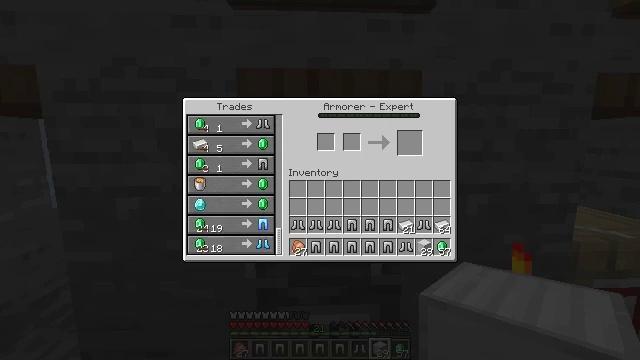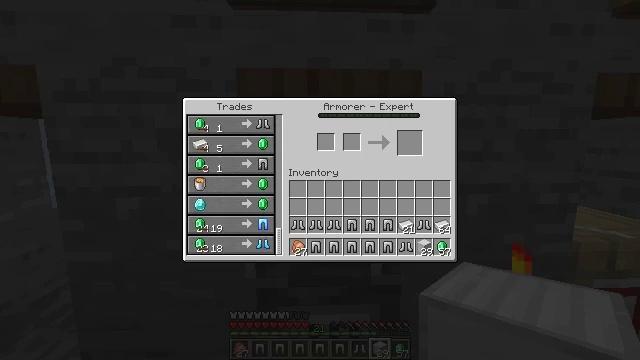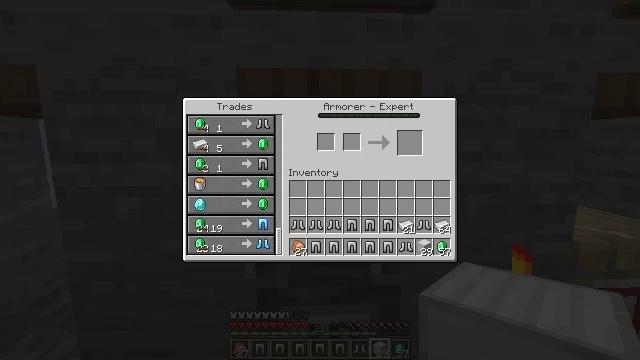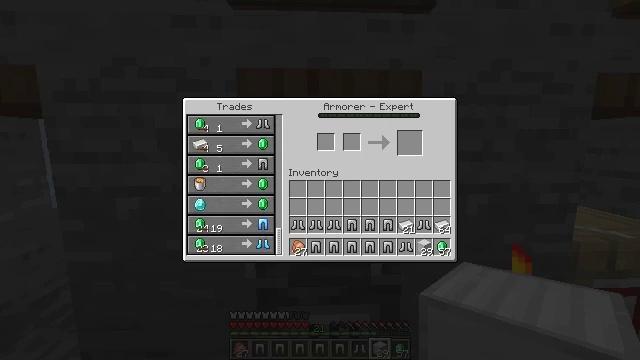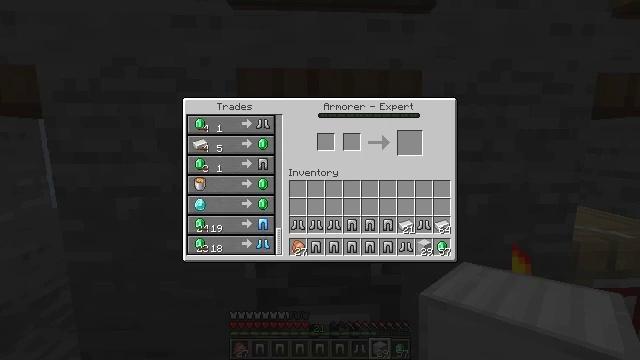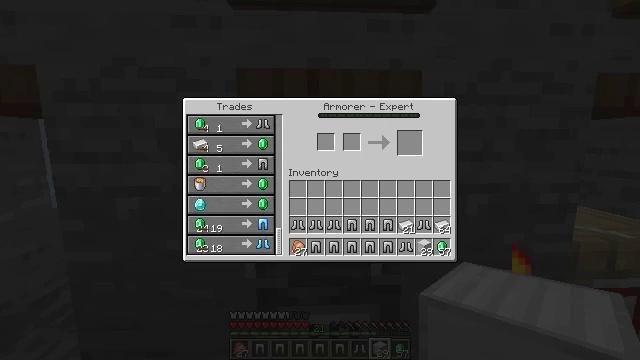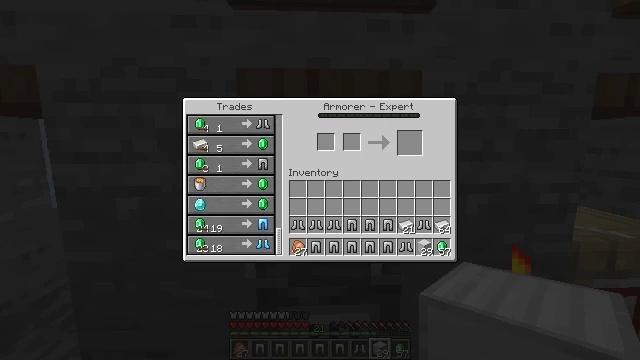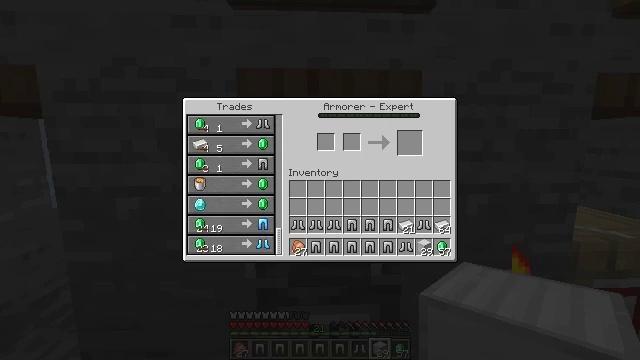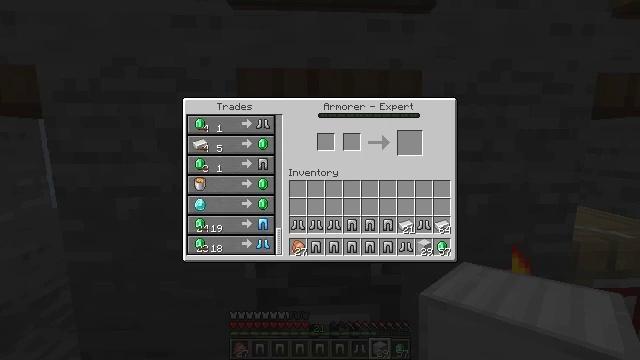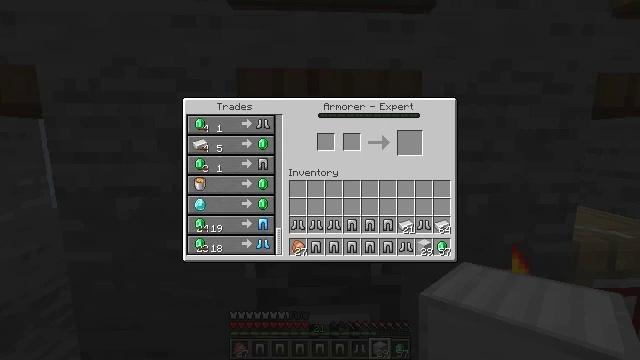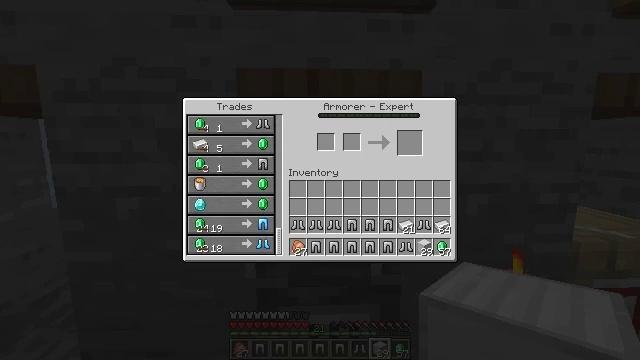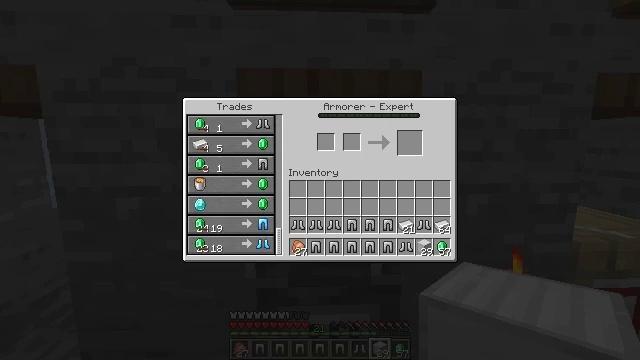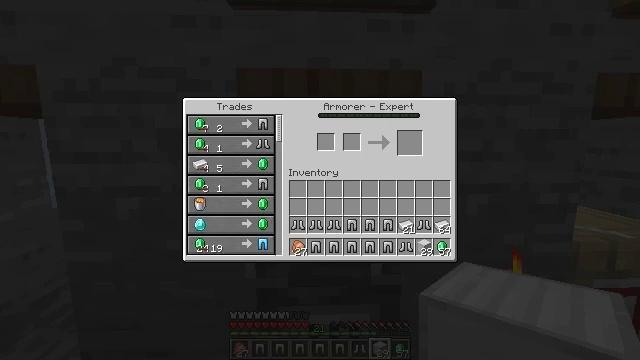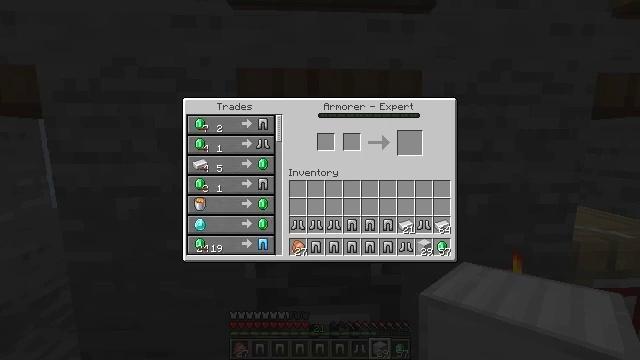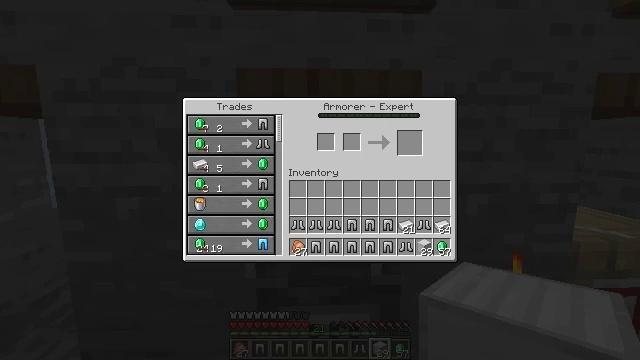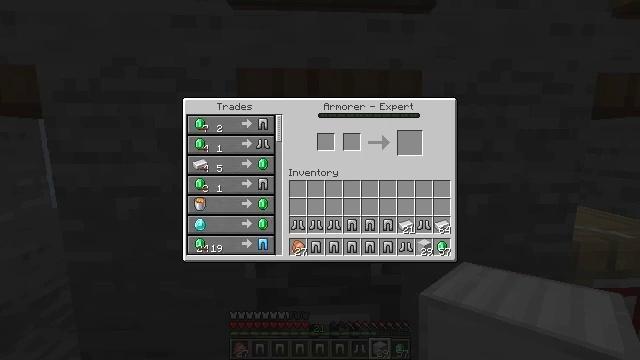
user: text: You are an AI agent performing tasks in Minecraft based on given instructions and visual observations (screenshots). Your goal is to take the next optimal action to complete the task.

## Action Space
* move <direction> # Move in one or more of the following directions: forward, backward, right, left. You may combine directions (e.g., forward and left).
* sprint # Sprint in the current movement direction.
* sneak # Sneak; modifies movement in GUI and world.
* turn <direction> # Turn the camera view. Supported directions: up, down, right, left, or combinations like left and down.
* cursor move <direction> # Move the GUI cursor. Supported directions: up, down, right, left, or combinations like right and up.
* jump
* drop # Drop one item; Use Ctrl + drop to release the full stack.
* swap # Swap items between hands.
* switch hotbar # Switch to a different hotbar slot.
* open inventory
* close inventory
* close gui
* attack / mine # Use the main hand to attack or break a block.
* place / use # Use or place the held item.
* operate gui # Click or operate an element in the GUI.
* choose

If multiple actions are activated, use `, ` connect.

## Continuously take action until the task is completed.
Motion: motion action
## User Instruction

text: Use the crafting table and diamonds to craft diamond leggings.
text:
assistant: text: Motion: turn down, attack / mine
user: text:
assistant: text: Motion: attack / mine
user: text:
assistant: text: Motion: attack / mine
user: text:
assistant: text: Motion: attack / mine
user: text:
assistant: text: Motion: attack / mine
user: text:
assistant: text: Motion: attack / mine
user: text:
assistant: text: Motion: attack / mine
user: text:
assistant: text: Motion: attack / mine
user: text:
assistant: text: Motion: attack / mine
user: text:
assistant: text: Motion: attack / mine
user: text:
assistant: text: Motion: turn up, attack / mine
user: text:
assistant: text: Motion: turn up
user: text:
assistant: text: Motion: turn up
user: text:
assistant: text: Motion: no_op
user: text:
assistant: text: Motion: no_op
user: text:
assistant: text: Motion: no_op
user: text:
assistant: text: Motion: no_op
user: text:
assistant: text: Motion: turn down
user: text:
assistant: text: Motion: turn down
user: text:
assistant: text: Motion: turn down
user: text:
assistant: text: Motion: turn down
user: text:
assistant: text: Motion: no_op
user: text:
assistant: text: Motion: no_op
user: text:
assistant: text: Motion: no_op
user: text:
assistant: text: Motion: no_op
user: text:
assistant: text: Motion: no_op
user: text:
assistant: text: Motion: no_op
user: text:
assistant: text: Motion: no_op
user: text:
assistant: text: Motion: turn right and up
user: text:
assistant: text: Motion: turn up